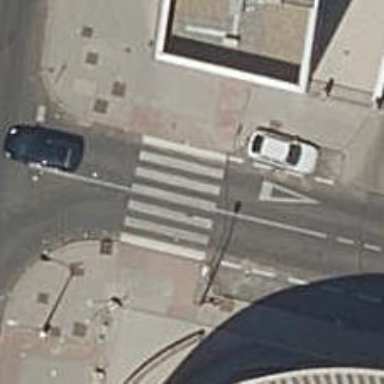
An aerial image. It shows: Zebra crossing on the road.